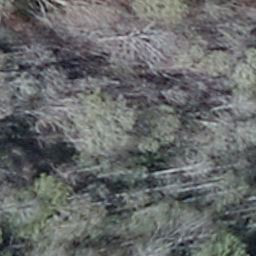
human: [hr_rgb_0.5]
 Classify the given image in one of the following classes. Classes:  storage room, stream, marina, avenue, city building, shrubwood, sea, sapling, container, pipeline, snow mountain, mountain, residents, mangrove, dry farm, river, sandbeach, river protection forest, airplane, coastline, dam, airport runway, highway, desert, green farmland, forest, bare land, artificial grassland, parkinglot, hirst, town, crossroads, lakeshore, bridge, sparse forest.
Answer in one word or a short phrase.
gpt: shrubwood